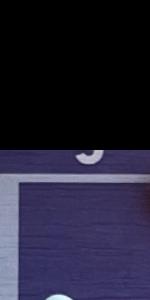
Label: Empty